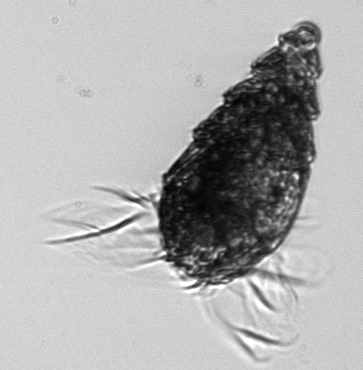
Label: Laboea_strobila